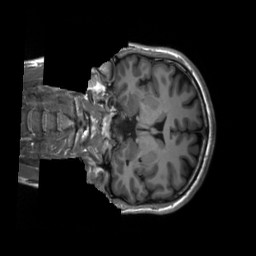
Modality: T1w
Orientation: coronal
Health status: healthy
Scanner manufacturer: siemens
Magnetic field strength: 3 T
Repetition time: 2.3 s
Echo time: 0.00207 s